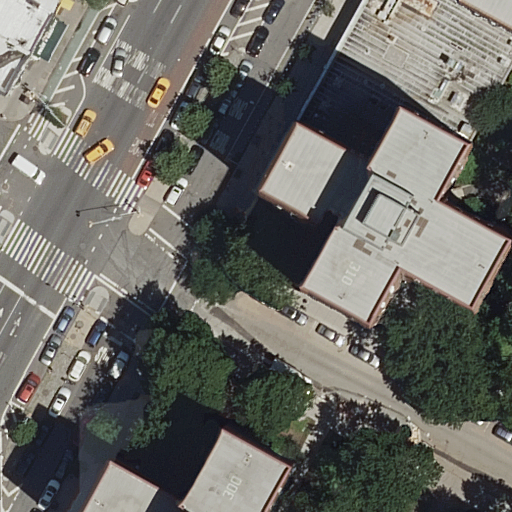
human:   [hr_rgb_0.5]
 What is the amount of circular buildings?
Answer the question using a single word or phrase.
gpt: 0

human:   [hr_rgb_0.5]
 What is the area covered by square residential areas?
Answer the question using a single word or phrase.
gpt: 0m2

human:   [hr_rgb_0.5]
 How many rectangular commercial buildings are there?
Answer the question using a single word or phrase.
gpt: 0

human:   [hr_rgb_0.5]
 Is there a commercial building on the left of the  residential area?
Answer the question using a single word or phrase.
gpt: no

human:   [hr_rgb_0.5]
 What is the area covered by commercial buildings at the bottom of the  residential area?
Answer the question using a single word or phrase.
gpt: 0m2

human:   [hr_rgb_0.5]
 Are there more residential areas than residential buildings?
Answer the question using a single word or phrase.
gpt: no

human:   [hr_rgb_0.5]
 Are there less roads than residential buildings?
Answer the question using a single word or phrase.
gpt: no

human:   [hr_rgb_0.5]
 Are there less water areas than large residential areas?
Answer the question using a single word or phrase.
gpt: yes

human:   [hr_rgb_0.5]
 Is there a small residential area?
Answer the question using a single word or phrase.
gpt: no

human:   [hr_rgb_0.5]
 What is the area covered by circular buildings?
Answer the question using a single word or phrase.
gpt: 0m2

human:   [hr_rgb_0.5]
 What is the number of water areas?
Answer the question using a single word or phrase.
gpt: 0

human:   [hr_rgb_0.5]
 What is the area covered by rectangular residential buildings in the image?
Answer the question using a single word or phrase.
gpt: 1014m2

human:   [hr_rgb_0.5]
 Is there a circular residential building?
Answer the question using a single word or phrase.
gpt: no

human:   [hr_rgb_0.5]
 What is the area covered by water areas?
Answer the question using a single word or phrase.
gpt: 0m2

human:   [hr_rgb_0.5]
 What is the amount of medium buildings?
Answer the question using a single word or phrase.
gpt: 3

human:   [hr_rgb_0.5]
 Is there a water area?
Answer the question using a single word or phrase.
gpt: no

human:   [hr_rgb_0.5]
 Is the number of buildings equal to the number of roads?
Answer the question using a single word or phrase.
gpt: no

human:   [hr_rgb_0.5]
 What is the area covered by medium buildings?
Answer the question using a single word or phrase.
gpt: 908m2

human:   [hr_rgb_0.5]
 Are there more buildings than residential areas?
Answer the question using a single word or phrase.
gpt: yes

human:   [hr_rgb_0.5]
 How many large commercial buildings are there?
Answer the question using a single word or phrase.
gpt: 0

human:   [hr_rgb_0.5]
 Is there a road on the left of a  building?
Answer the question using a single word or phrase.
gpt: yes

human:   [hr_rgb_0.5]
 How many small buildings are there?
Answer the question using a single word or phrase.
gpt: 2

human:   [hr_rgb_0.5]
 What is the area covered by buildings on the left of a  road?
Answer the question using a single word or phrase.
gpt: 1186m2

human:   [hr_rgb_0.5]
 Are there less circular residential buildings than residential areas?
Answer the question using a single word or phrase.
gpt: yes

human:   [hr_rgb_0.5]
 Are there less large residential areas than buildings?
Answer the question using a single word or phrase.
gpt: yes

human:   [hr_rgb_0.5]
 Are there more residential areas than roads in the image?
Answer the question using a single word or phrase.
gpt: no

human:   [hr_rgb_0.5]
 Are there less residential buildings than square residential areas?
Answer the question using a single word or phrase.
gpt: no

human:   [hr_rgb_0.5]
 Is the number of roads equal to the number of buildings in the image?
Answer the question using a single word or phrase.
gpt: no

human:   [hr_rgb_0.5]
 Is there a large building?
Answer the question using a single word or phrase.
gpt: yes

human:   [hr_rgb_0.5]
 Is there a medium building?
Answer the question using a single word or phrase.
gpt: yes

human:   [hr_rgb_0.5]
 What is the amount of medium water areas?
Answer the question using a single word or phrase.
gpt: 0

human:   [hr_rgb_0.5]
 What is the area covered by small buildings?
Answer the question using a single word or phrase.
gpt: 105m2

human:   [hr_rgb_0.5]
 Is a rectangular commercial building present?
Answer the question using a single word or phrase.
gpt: no

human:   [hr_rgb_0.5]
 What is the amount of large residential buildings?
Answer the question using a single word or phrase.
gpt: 2

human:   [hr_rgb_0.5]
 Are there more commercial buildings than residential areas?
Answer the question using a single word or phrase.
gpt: no

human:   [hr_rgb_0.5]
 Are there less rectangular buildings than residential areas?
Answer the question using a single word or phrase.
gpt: no